Question: hello i am working on the pie chart application. i want to add the text in the middle of the arc. please show the image that i want show.
.
here is my code
'''
int slicesCount = [self.datasource numberOfSlicesInPieChartView:self];
for (int i = 0; i < slicesCount; i++)
{
sum += [self.datasource pieChartView:self valueForSliceAtIndex:i];
}
float startAngle = - M_PI_2-30;
float endAngle = 0.0f;
for (int i = 0; i < slicesCount; i++)
{
double value = [self.datasource pieChartView:self valueForSliceAtIndex:i];
endAngle = startAngle + M_PI*2*value/sum;
CGContextAddArc(context, centerX, centerY, radius, startAngle, endAngle, false);
UIColor *drawColor = [self.datasource pieChartView:self colorForSliceAtIndex:i];
CGContextSetStrokeColorWithColor(context, drawColor.CGColor);
CGContextSetLineWidth(context, lineWidth);
NSString *str=[arrValue objectAtIndex:slicesCount];
CGContextShowTextAtPoint(context, 54, 63, [str UTF8String], str.length);// **how can i get X and Y coordinate**
CGContextStrokePath(context);
startAngle += M_PI*2*value/sum;
}
'''
plese help.
Thanks
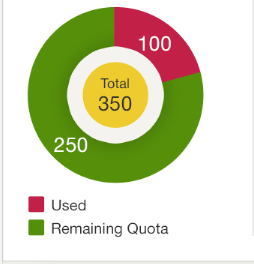
Answer: Well, you could calculate the center of the slice using the formula:
'''
...
endAngle = startAngle + M_PI*2*value/sum;
labelAngle = endAngle - startAngle;
labelX = centerX + radius * cos(labelAngle);
labelY = centerY + radius * sin(labelAngle);
...
'''
And then draw text in this point (note that these are coordinates of the center of the label).